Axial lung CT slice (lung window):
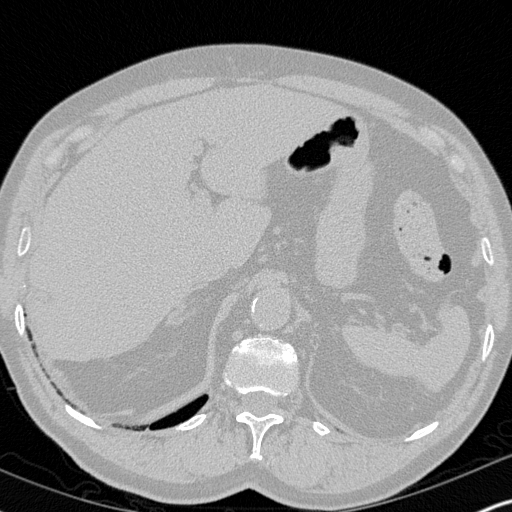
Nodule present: no